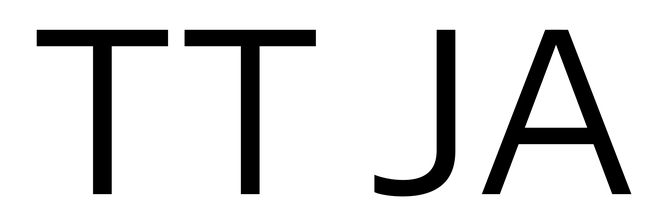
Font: InstrumentSans_Regular